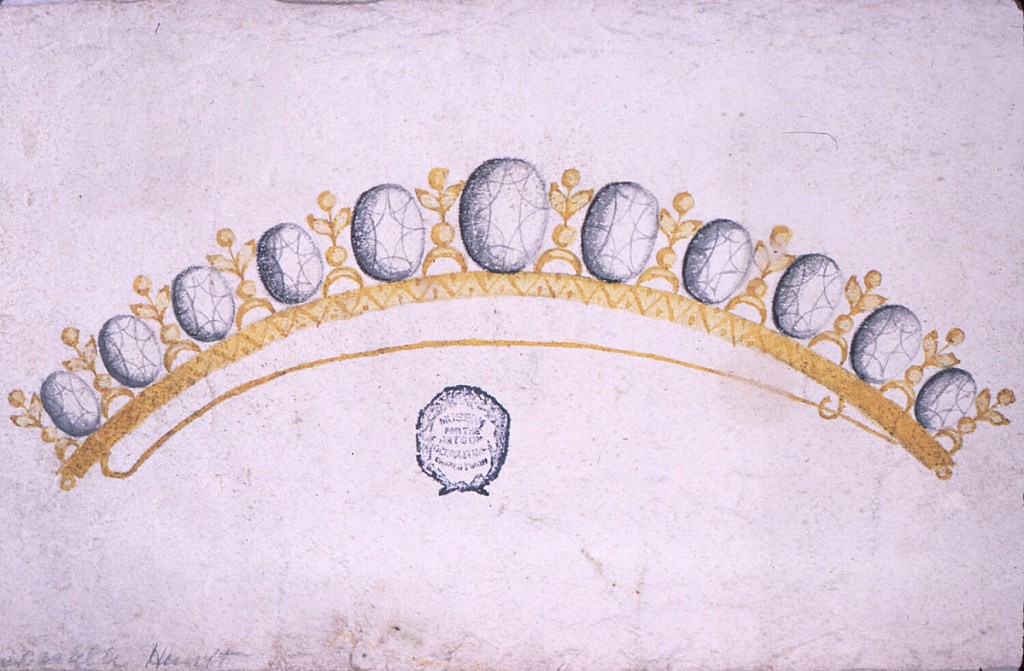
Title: Design for Coronet
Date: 1800–1825
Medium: Pen and ink, brush and watercolor on paper
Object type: Drawing
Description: Broad curve with cresting border in which oval diamonds alternate with a flower stem stnading upon an inverted crescent.